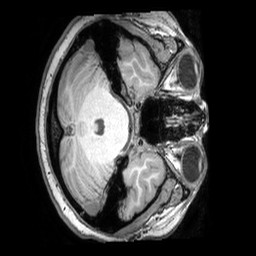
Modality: T1w
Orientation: axial
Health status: healthy
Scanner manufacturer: philips
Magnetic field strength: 3 T
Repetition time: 0.007326 s
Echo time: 0.003268 s